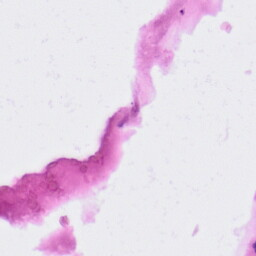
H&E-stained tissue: Colon